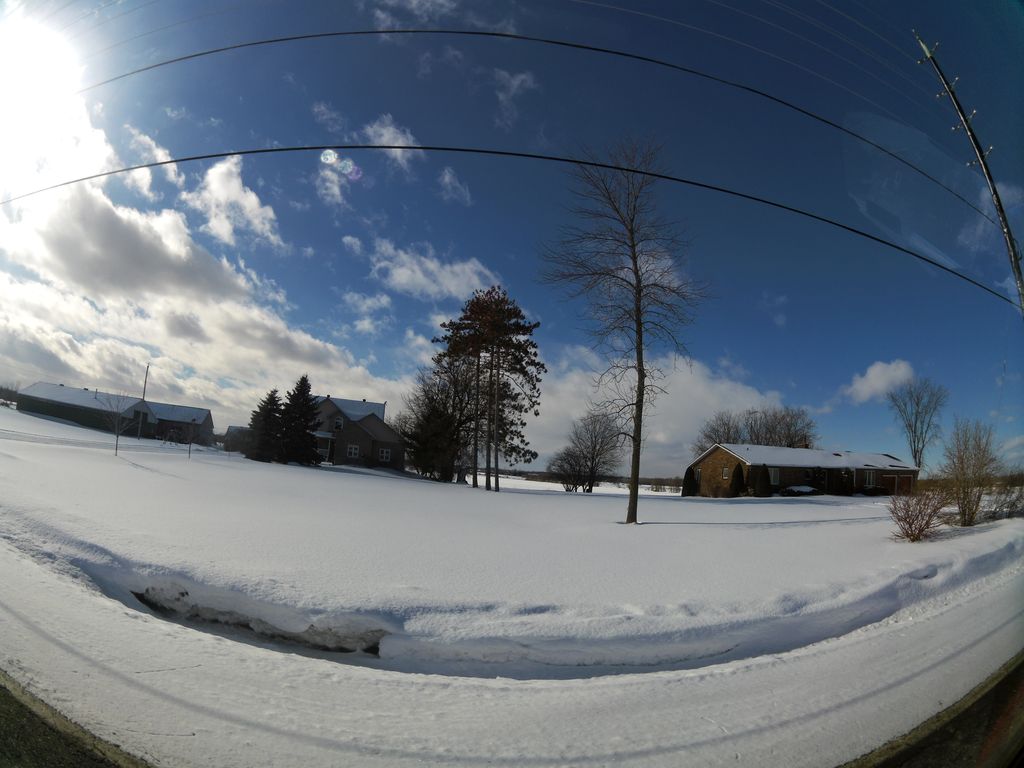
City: ottawa-gatineau